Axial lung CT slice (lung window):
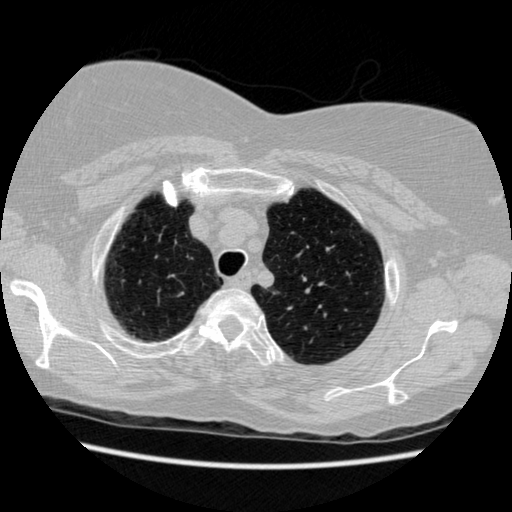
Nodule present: no